This grayscale image was formed by reshaping a rotor test-rig vibration snapshot into a 2-D grid. Classify the rotor condition as one of: normal, misalignment, unbalance, looseness.
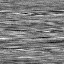
Answer: looseness